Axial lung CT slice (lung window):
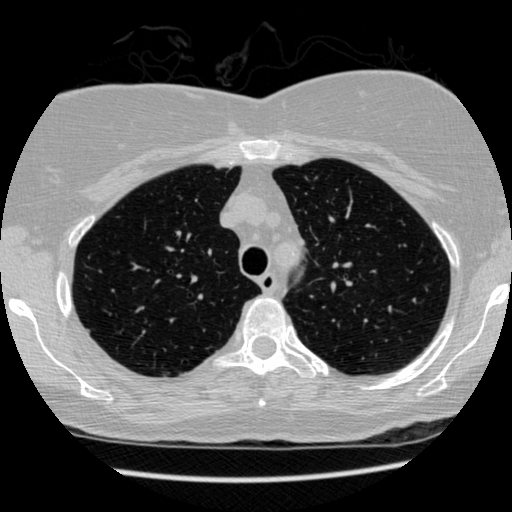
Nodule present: no